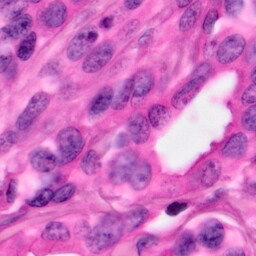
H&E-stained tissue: Pancreatic